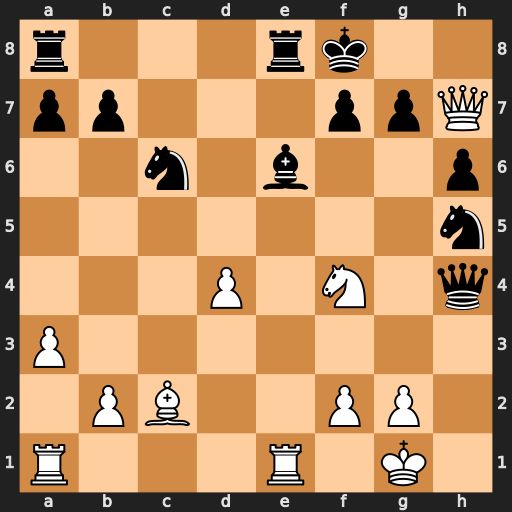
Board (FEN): r3rk2/pp3ppQ/2n1b2p/7n/3P1N1q/P7/1PB2PP1/R3R1K1
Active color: w
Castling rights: -
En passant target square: -
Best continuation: Rxe6 Rxe6 Nxe6+ fxe6 Qh8+ Ke7 Qxa8